Interaction volume radius: 5 \u00c5
Interaction volume height: 20 \u00c5
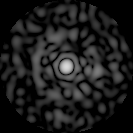
Disorder parameter: 0.8354